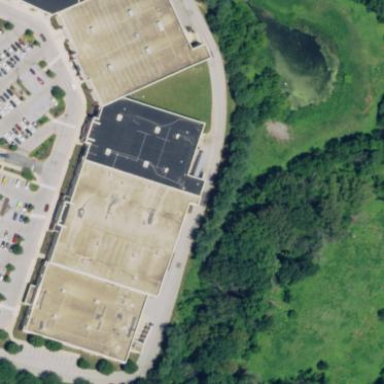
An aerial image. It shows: Retail building.